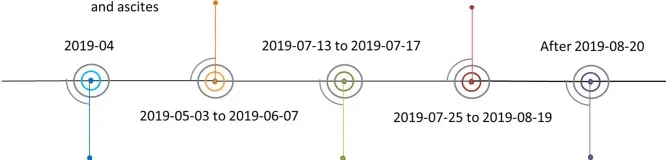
The patient's lymphoma chemotherapy timeline. Abbreviations: Ara-C, cytarabine; CDI, Clostridiumdifficile infection; CTX, cyclophosphamide; DXM, dexamethasone; IFO, ifosfamide; MTX, methotrexate; NHL, Non-Hodgkin's lymphoma; R, rituximab; VCR, vincristine; VP 16, etoposide. V-AA-RBB-RCC was the chemotherapy regimen combination used to treat the patient. V regimen: prednisone + CTX; AA regimen: DXM + IFO + VCR + Ara-C + MTX +VP 16; RBB regimen: R + DXM + CTX + VCR + MTX + Adriamycin; RCC regimen: R + DXM + vindesine + Ara-C +VP 16.
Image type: chart (chart)